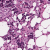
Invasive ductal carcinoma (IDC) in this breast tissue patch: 1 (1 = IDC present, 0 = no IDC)